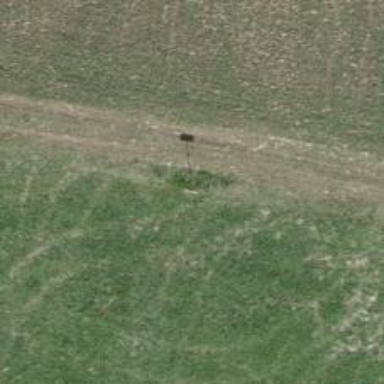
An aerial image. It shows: Pole with roof covering.